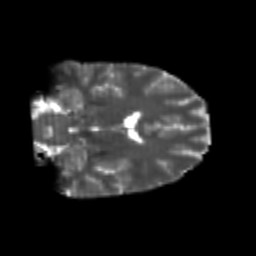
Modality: T2w
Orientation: coronal
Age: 22
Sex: female
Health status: healthy
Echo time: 0.074 s